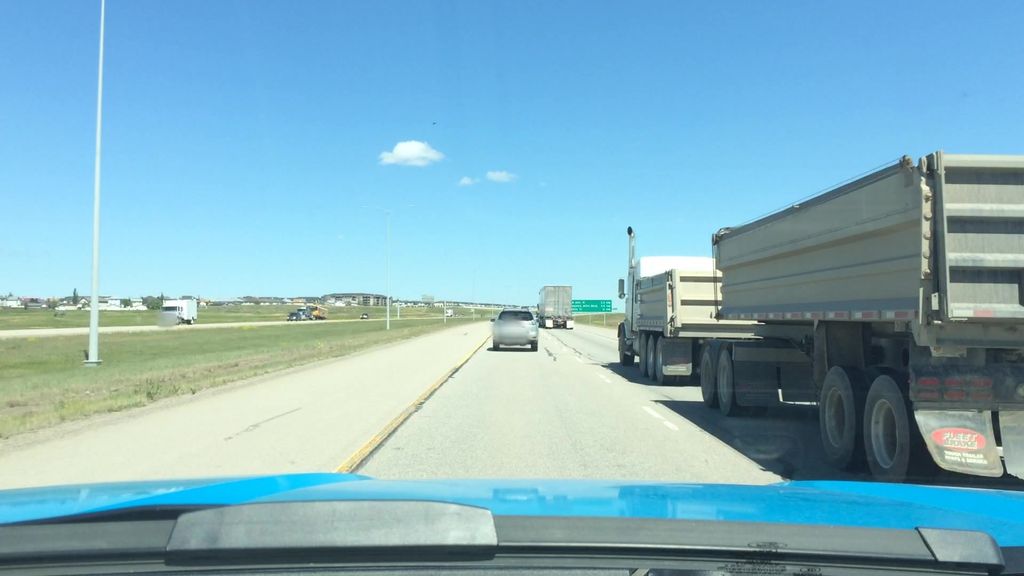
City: calgary